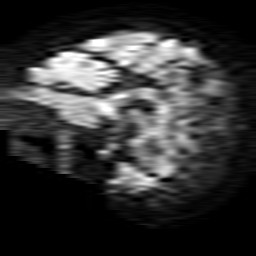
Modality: TRACE
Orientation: sagittal
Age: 55
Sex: female
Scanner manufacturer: philips
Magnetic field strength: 1.5 T
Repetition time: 3.648 s
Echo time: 0.09255 s